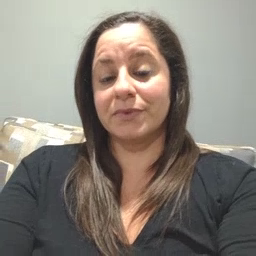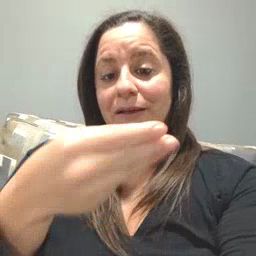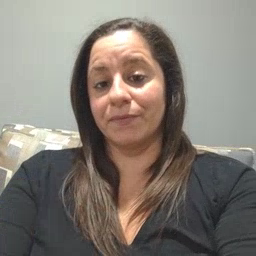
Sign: give